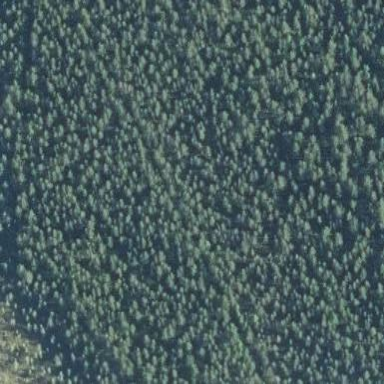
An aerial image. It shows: Forest area.